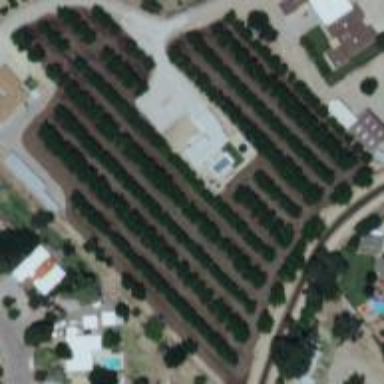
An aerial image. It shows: Orchard.